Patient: sex M, age 52
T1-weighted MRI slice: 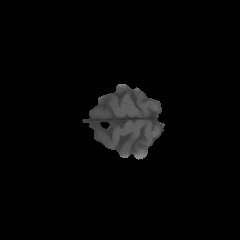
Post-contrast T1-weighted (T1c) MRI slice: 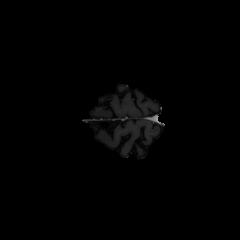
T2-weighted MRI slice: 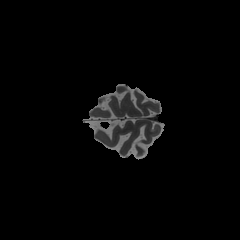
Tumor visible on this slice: no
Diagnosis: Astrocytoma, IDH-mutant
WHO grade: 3